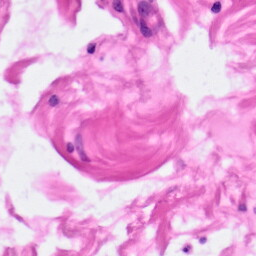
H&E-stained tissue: Pancreatic